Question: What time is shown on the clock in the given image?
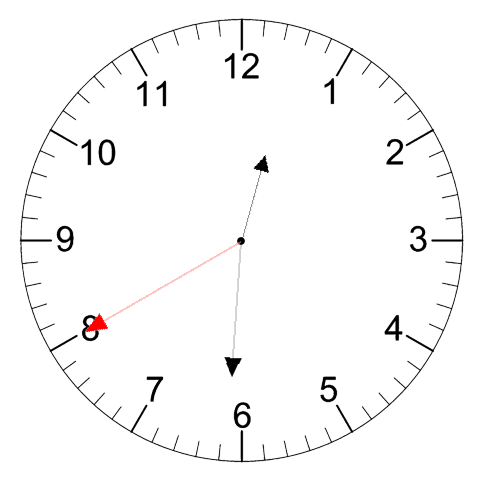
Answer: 12:30:40